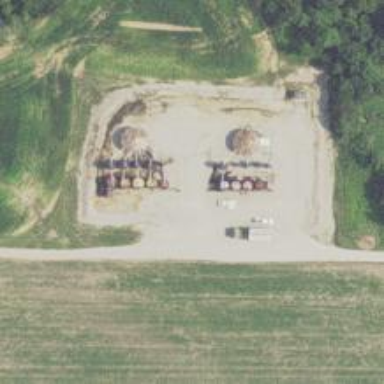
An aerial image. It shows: Storage tank with man-made structure.